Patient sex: F
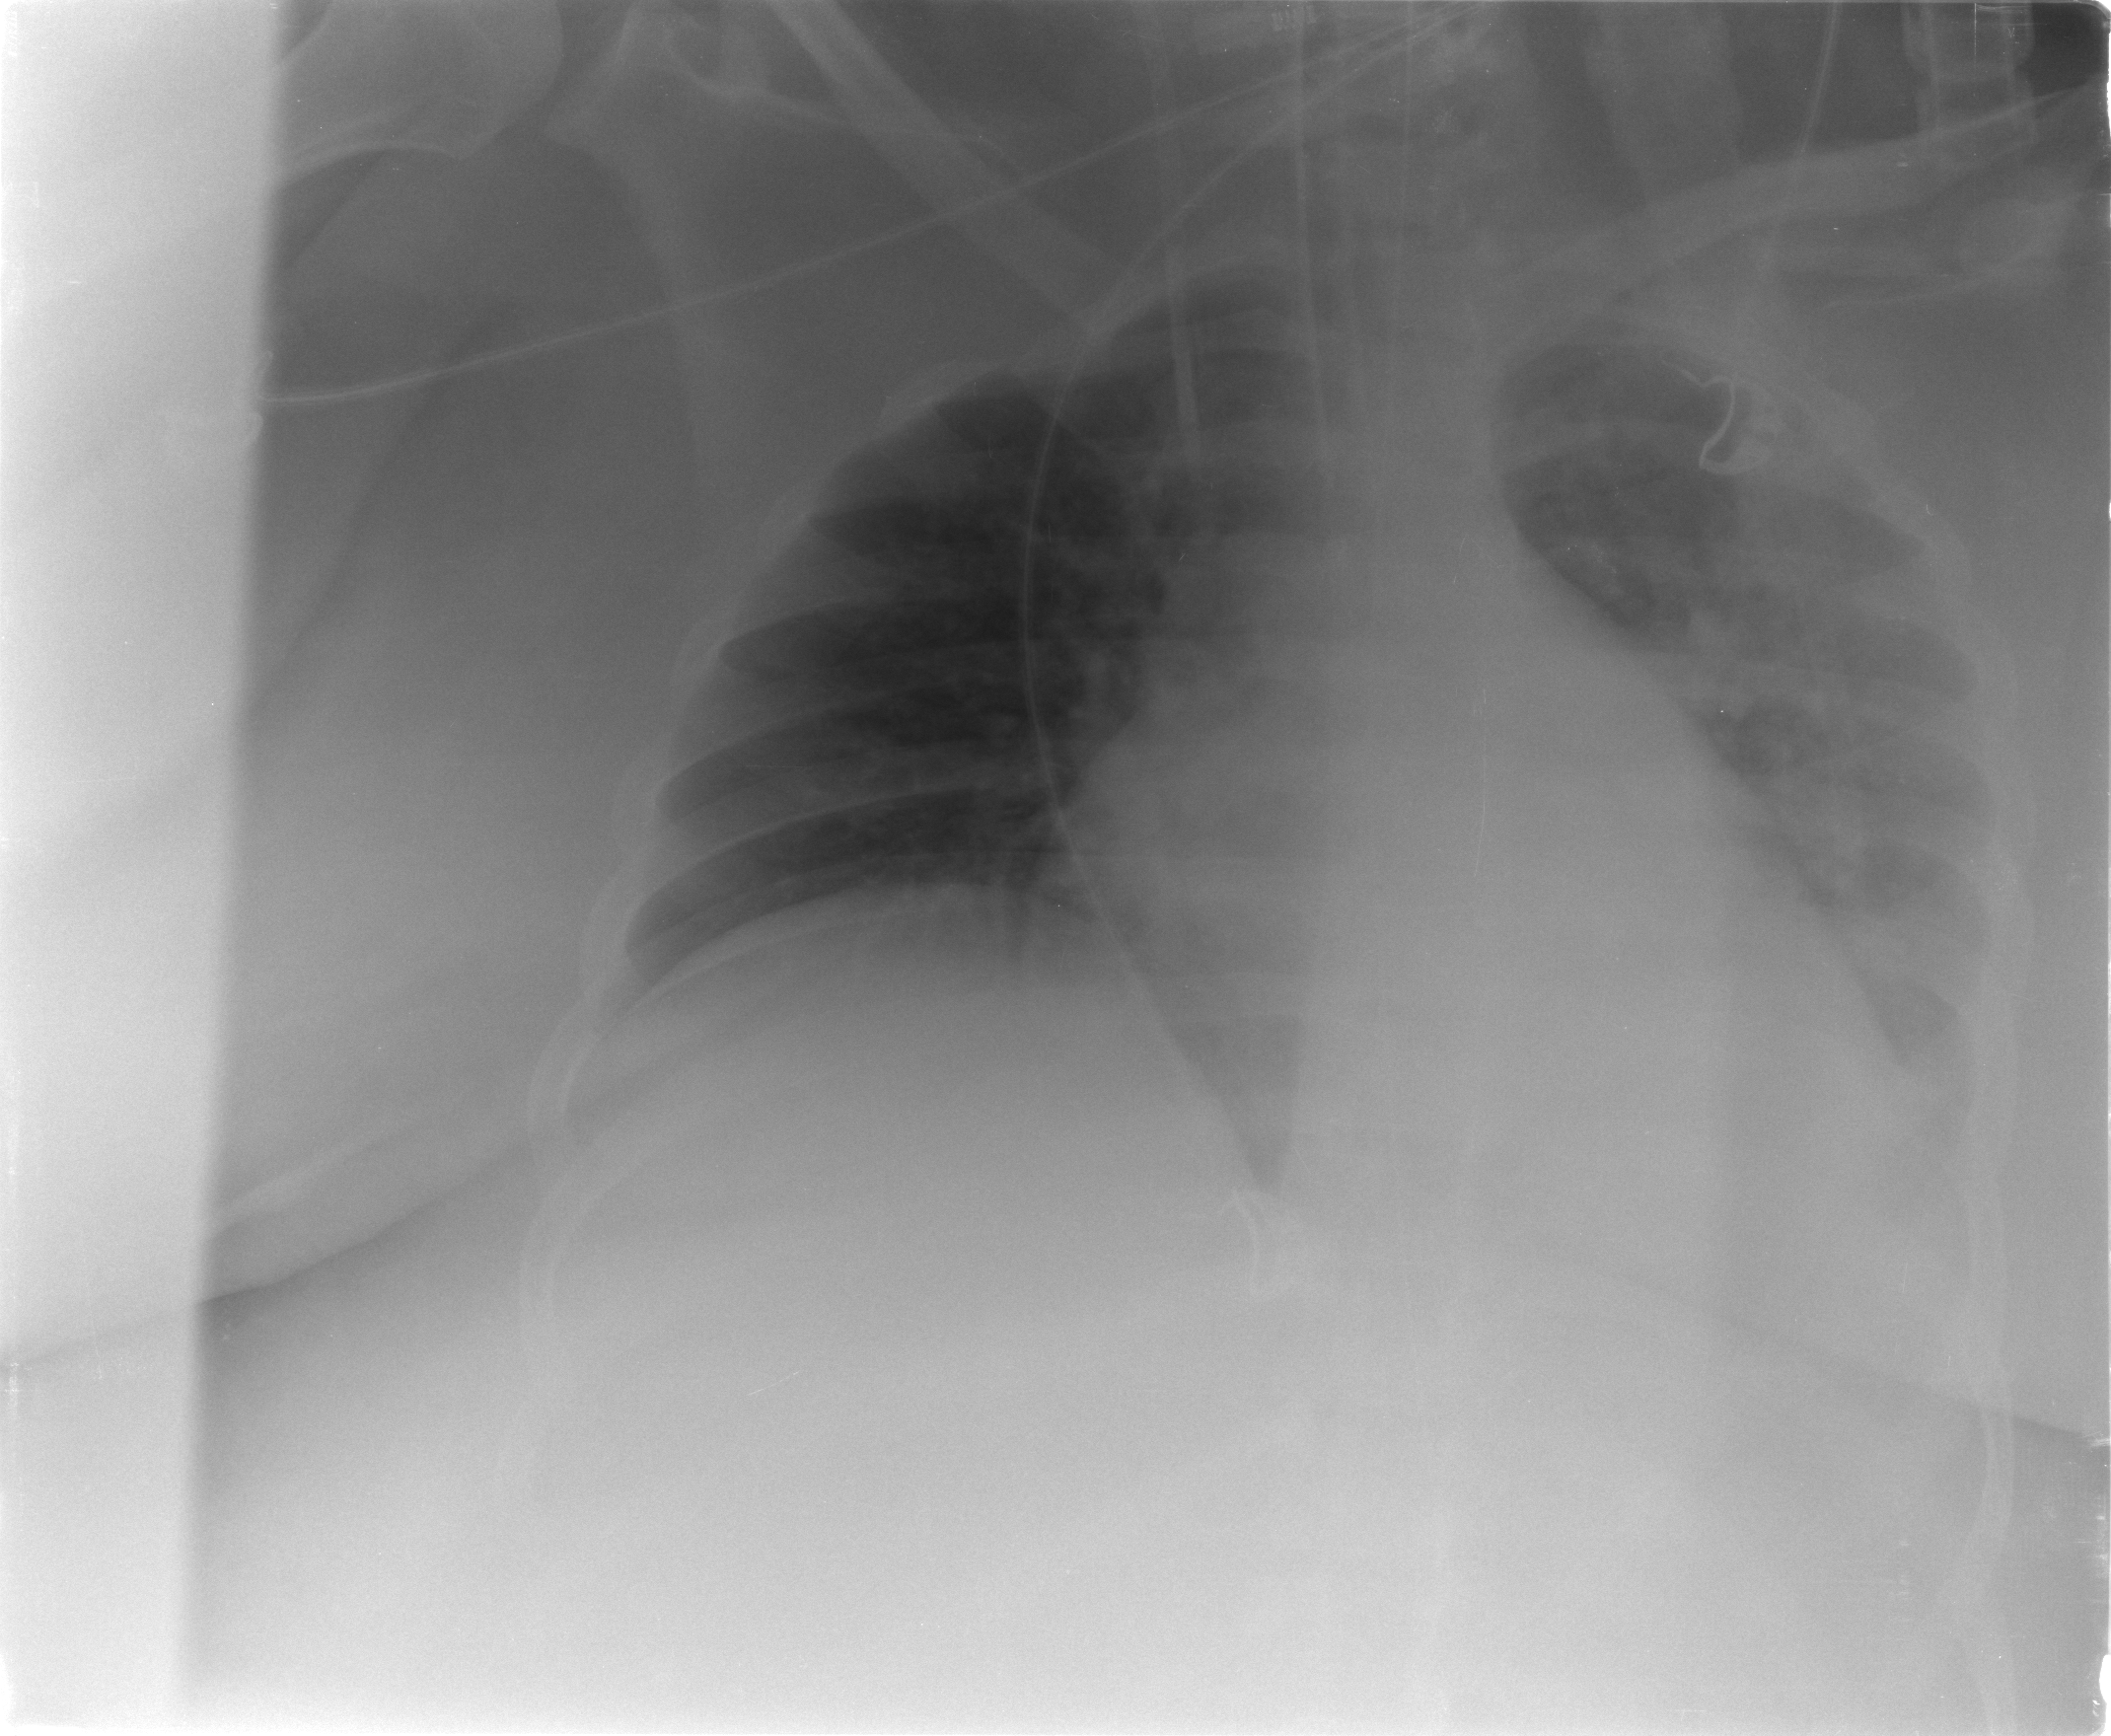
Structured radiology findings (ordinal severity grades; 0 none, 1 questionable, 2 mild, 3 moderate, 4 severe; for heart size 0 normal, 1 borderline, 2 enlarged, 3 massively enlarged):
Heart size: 2
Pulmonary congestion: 0
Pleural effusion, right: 0
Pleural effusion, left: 2
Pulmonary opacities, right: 0
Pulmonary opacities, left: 0
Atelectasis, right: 0
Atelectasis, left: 2